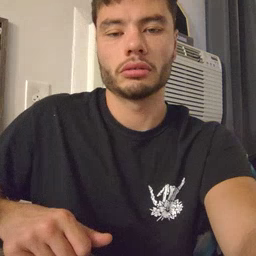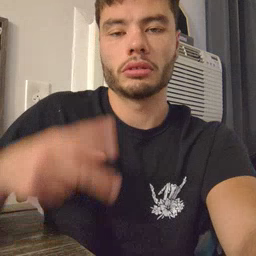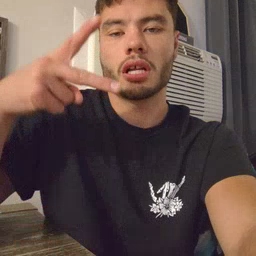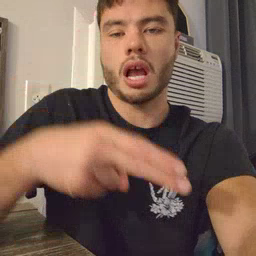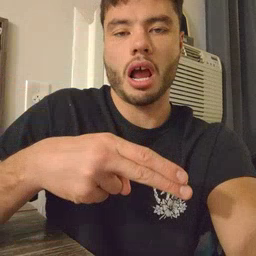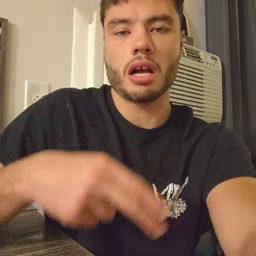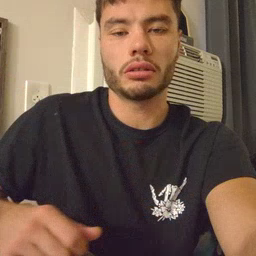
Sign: cut